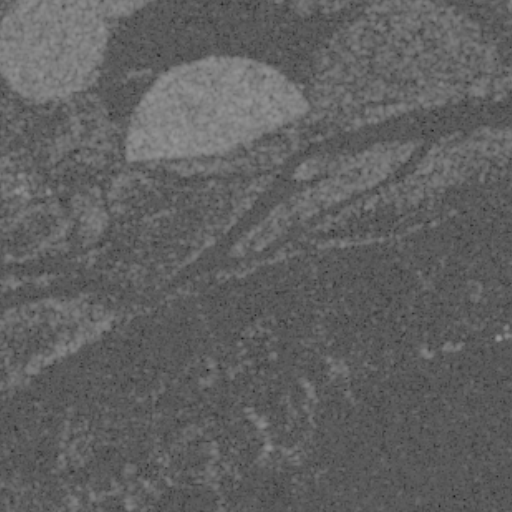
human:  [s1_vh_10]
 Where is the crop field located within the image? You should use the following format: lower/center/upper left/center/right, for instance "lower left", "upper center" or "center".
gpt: The crop field is located in the upper of the image.
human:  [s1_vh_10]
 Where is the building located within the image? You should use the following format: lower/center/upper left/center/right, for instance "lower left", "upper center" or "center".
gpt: The building is located in the lower left of the image.
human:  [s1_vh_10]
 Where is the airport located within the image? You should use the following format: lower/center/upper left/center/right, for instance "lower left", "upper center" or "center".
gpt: There is no airport in the image.

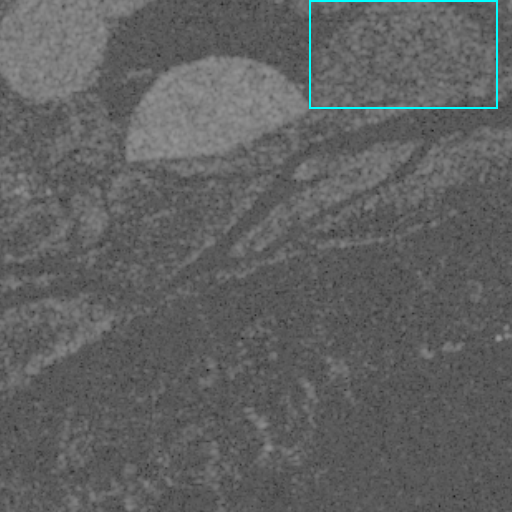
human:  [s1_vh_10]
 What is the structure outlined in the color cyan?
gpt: The structure outlined in cyan is a crop field.
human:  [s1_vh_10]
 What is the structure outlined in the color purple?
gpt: There is no purple outline.